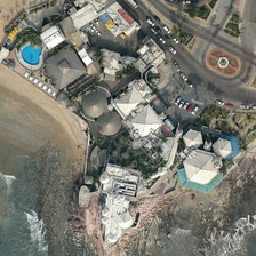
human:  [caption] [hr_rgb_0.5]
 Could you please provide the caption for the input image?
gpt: Many villas are built on the beach

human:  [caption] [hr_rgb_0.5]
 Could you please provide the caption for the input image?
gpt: Many luxury villas have been built by the sea.

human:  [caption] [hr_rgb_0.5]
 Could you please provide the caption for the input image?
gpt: Many luxury villas were built in the sea.

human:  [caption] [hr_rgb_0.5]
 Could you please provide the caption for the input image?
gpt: Many luxury villas are built by the sea.

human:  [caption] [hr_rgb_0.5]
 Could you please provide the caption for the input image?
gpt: Many Luxo Houses were built by the sea.